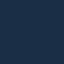
Land use / land cover class: SeaLake